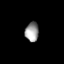
Tissue: prostate
Cell type: T cells
Senescence score: 0.3317
Nuclear area (px): 259
Mean DAPI intensity: 152.757